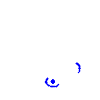
Particle: kaon